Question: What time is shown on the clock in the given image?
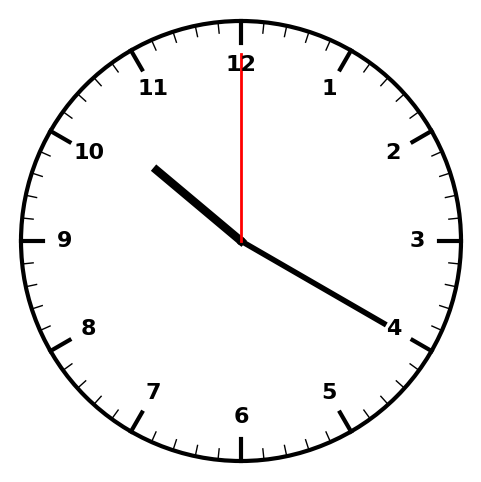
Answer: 10:20:00